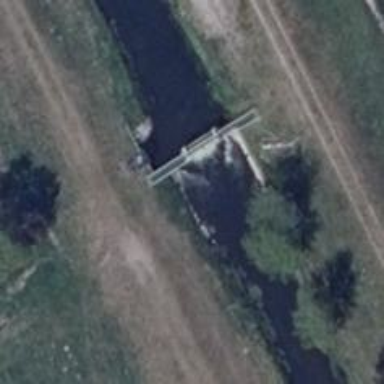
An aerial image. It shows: Weir in waterway.